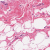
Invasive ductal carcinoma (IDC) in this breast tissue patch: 0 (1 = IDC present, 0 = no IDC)